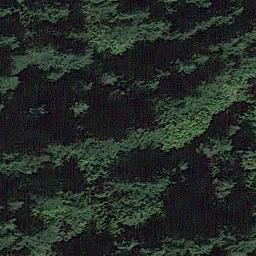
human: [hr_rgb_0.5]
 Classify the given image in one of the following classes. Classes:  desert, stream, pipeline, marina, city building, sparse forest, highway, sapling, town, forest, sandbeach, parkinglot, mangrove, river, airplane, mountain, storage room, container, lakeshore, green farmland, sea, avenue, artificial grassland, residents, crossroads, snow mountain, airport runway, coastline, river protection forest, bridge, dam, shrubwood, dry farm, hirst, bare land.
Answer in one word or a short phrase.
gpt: forest